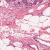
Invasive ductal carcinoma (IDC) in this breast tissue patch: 0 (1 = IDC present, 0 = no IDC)